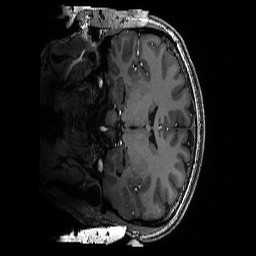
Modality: T1w
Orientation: coronal
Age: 27
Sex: female
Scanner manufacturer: siemens
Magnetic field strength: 6.98 T
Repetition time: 3.1 s
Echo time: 0.00252 s